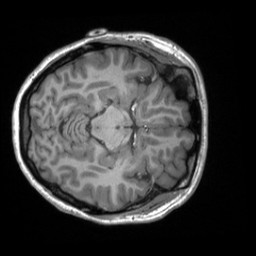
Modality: T1w
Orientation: axial
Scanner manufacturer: siemens
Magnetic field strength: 3 T
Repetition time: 2 s
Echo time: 0.0023 s